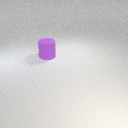
large purple rubber cylinder